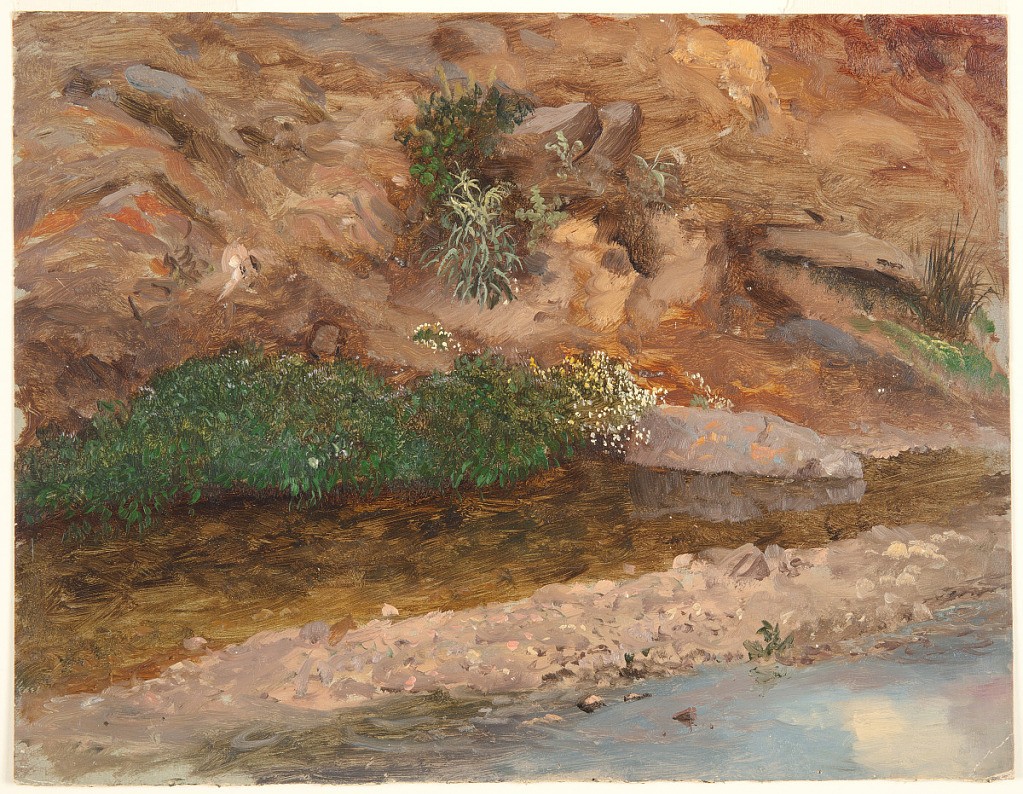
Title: Bank of a Stream
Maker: Frederic Edwin Church, American, 1826–1900
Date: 1860–70
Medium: Brush and oil paint, graphite on off-white paperboard
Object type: Drawing
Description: Landscape sketch showing the rocky bank of a stream. A band of light brown rocks extends diagonally from lower left to center right, with the steam's blue, reflective water at lower right. A green bush with white flowers grows beside a large rock at center, and at the base of a rugged, brown slope. A shallow pool in front of the bush reflects the rock at center right. Sporadic plants grow on this slope at upper center and center right.